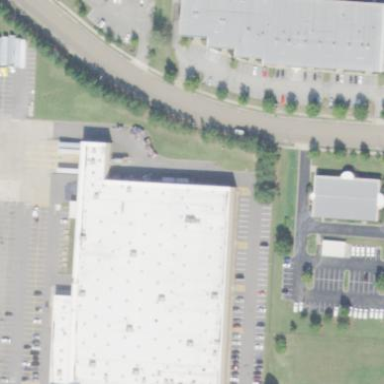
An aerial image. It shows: Wholesale shop located inside building.